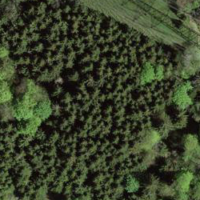
EUNIS habitat code: 44
Species observed at this site:
Petasites albus